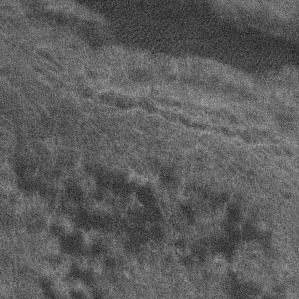
Label: frost